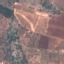
Land use / land cover: PermanentCrop